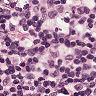
Metastatic tissue present: no